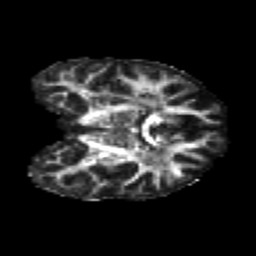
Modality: FA
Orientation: coronal
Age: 24
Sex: female
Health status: healthy
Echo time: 0.074 s